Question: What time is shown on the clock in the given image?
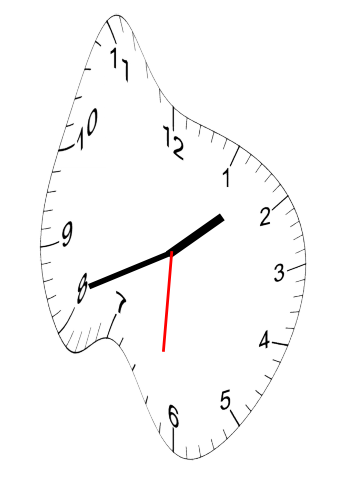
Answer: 01:41:31